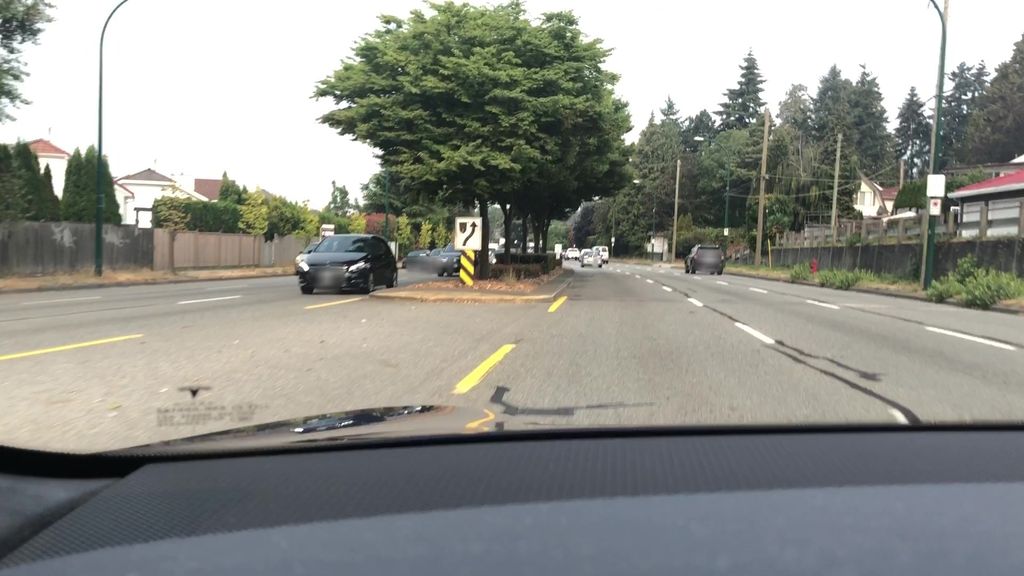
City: vancouver